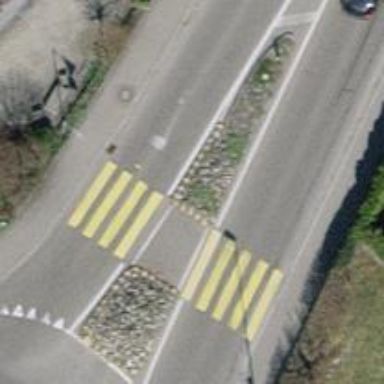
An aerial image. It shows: Marked crossing on asphalt footway with traffic calming table.